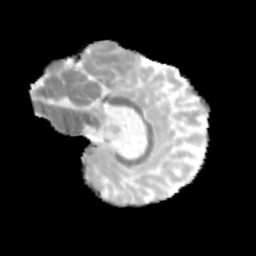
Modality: MD
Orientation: sagittal
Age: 12
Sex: male
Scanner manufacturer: siemens
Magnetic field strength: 3 T
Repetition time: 3.8 s
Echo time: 0.07 s